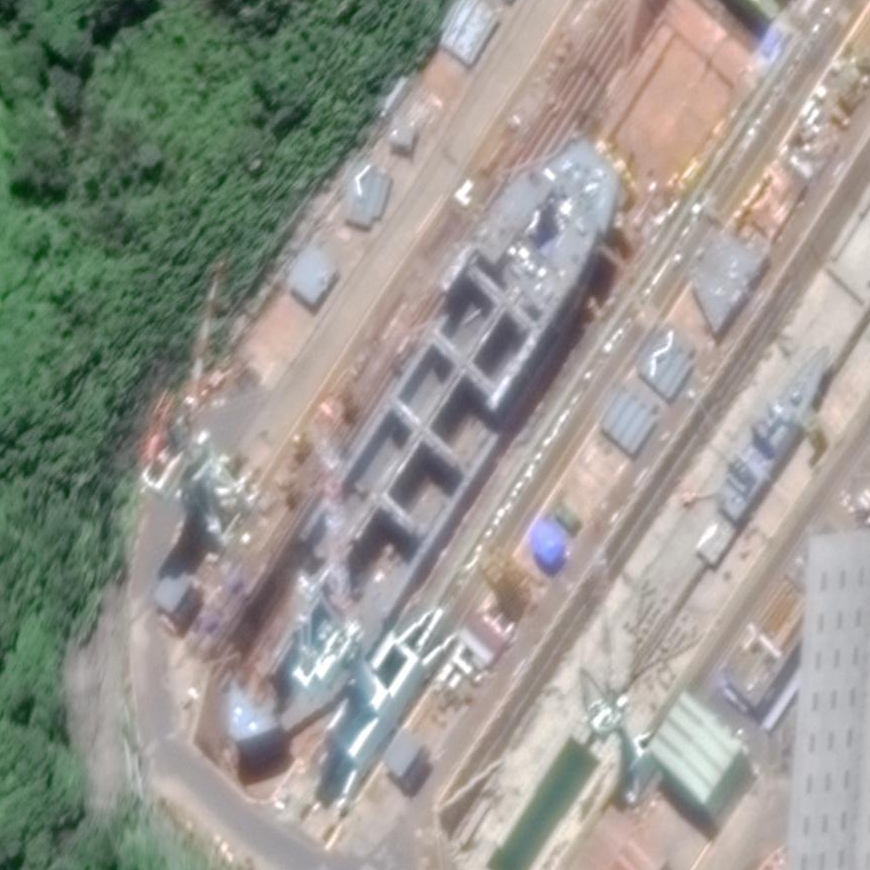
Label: Cargo_ship